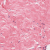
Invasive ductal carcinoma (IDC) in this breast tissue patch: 0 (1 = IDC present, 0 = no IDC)